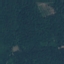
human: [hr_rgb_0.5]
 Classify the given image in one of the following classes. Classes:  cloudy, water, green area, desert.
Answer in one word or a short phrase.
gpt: green area